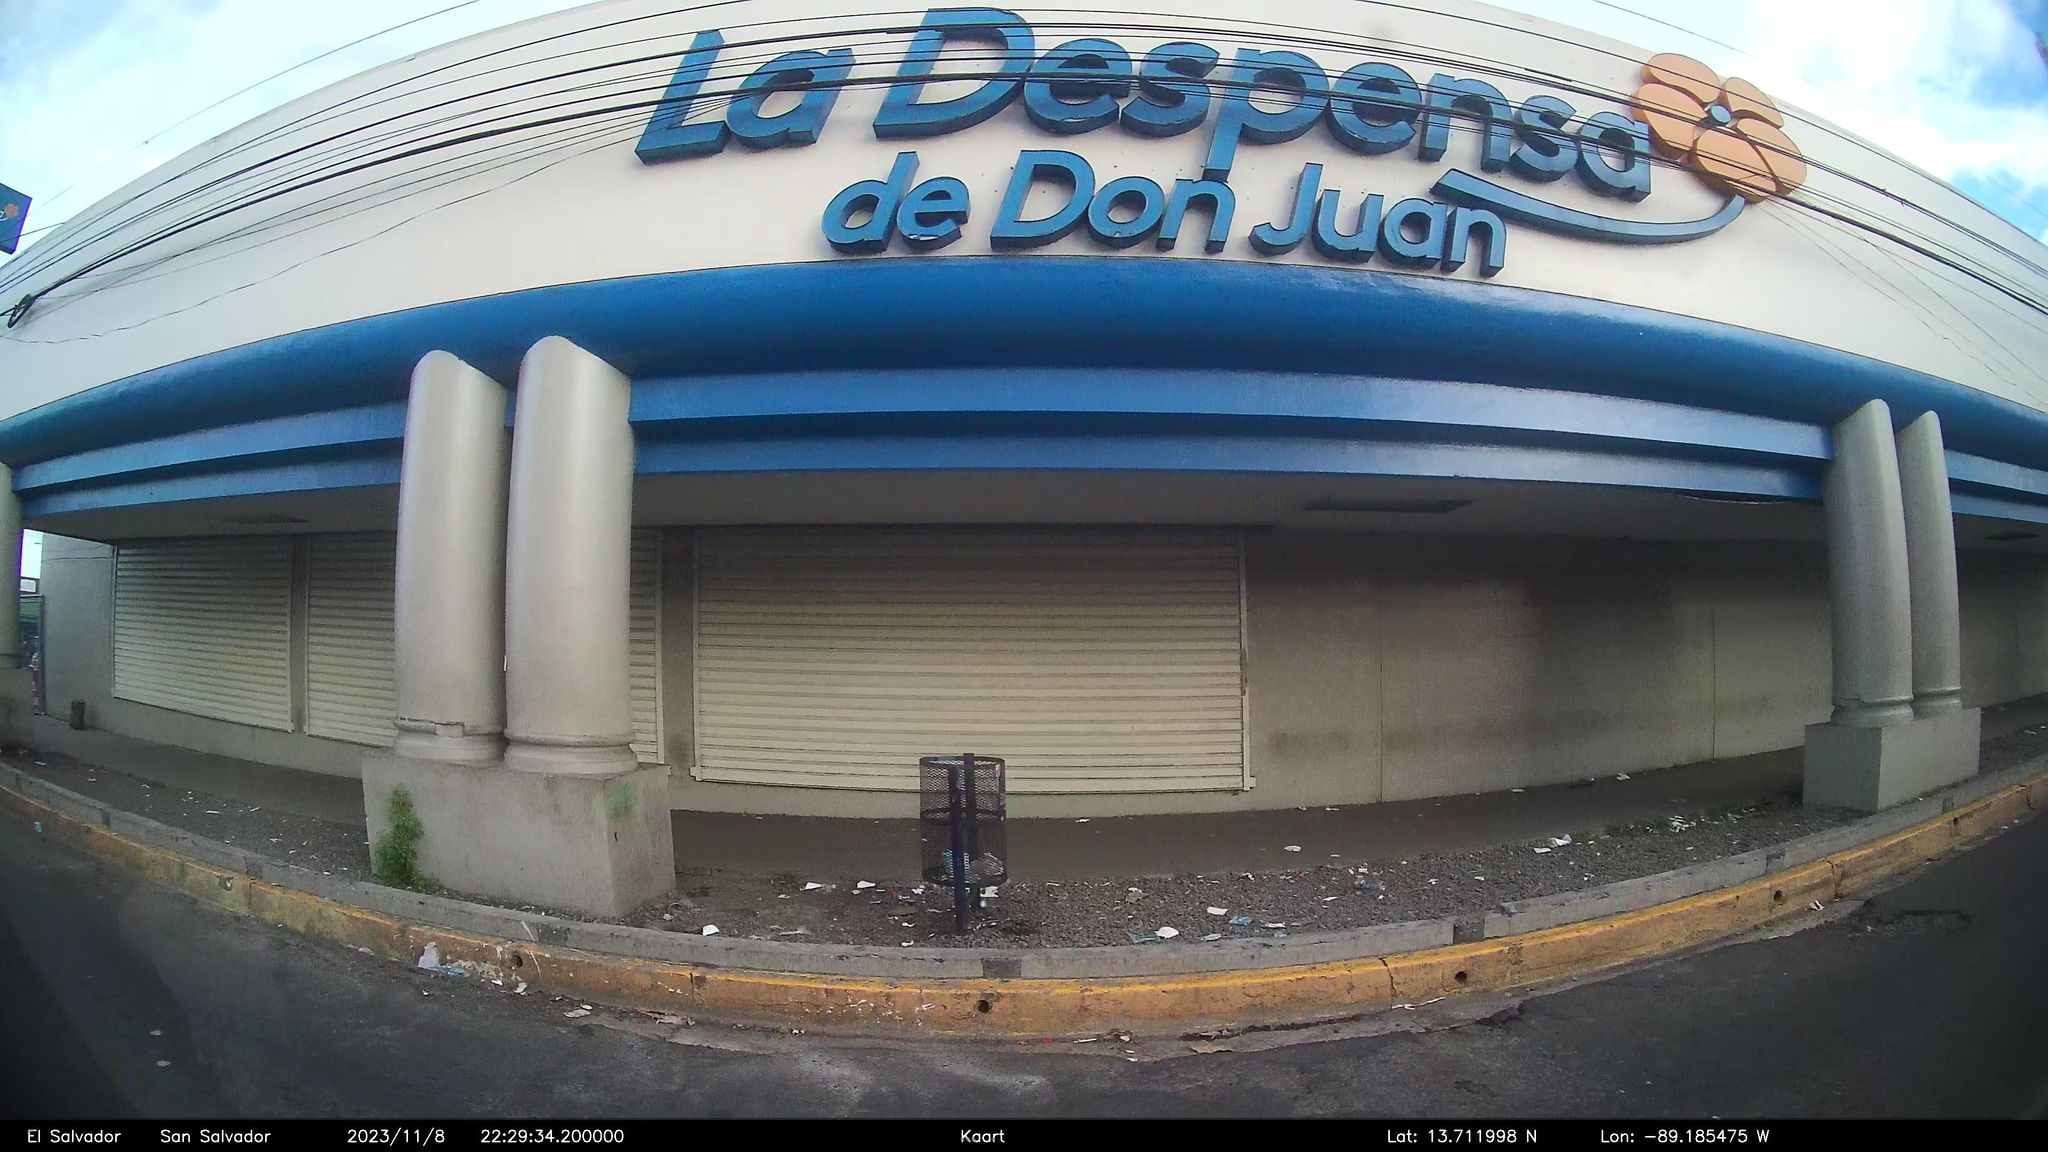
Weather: rainy
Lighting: day
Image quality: good
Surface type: driving surface
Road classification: residential
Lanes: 4.0
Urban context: urban centre
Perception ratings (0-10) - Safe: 3.07, Lively: 3.24, Beautiful: 2.7, Boring: 5.05, Depressing: 9.25, Wealthy: 1.19